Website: ulta-beauty
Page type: billing-address
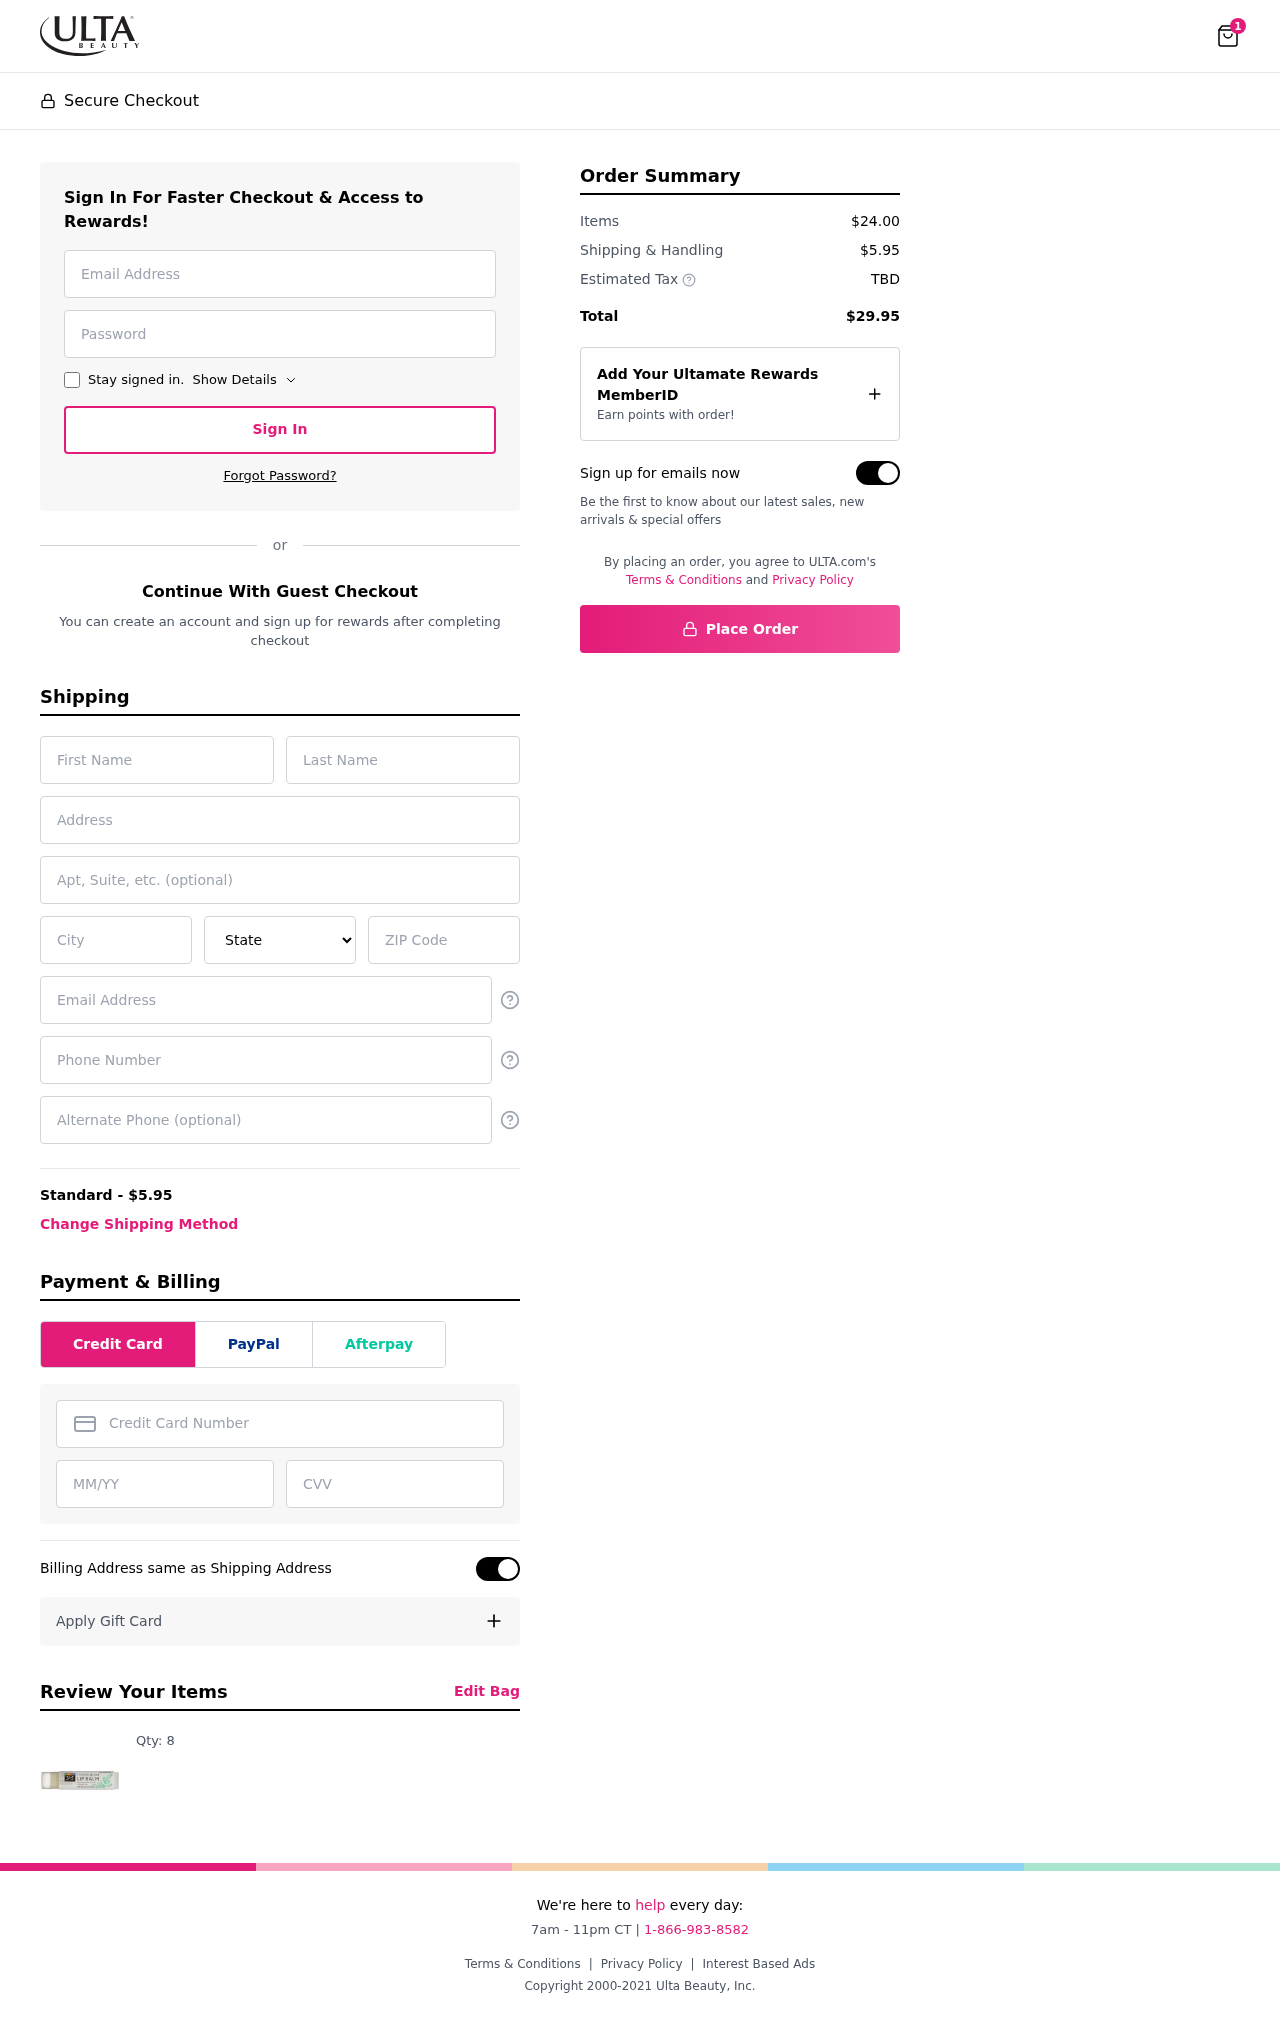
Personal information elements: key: PII_STATE
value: Ohio
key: PII_EMAIL
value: vickie_williams@gmail.com
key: PII_FIRSTNAME
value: Vickie
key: PII_LASTNAME
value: Williams
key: PII_STREET
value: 1787 Thomas River Suite 327
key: PII_STREET2
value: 718 Simmons Squares Suite 293
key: PII_CITY
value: West Kristy
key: PII_POSTCODE
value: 56076
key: PII_PHONE
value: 2135128398
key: PII_ALT_PHONE
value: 9766415784
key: PII_CARD_NUMBER
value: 2719 7152 1676 8334
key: PII_CARD_EXPIRY
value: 12/27
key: PII_CARD_CVV
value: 003
Product elements: key: PRODUCT1_QUANTITY
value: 8
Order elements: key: ORDER_NUM_ITEMS
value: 1
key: ORDER_SHIPPING_COST
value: $5.95
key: ORDER_SUBTOTAL
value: $24.00
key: ORDER_TOTAL
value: $29.95